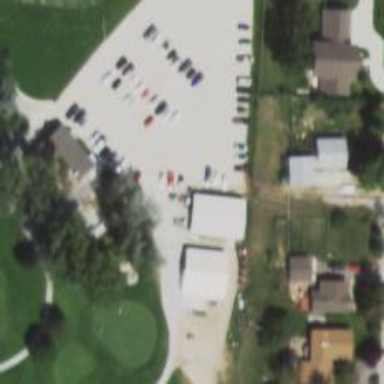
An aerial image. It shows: Golf path made of asphalt.